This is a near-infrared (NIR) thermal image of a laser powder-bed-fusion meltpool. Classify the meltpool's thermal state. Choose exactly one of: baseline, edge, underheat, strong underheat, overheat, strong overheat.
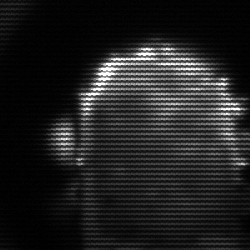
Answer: baseline